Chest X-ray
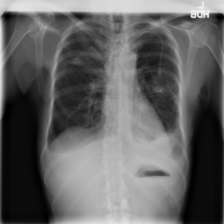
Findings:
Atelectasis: negative
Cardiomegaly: negative
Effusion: positive
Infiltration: negative
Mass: negative
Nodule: positive
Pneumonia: negative
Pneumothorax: negative
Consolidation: negative
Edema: negative
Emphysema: negative
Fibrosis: negative
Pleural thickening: negative
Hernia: negative